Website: lowes
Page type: payment
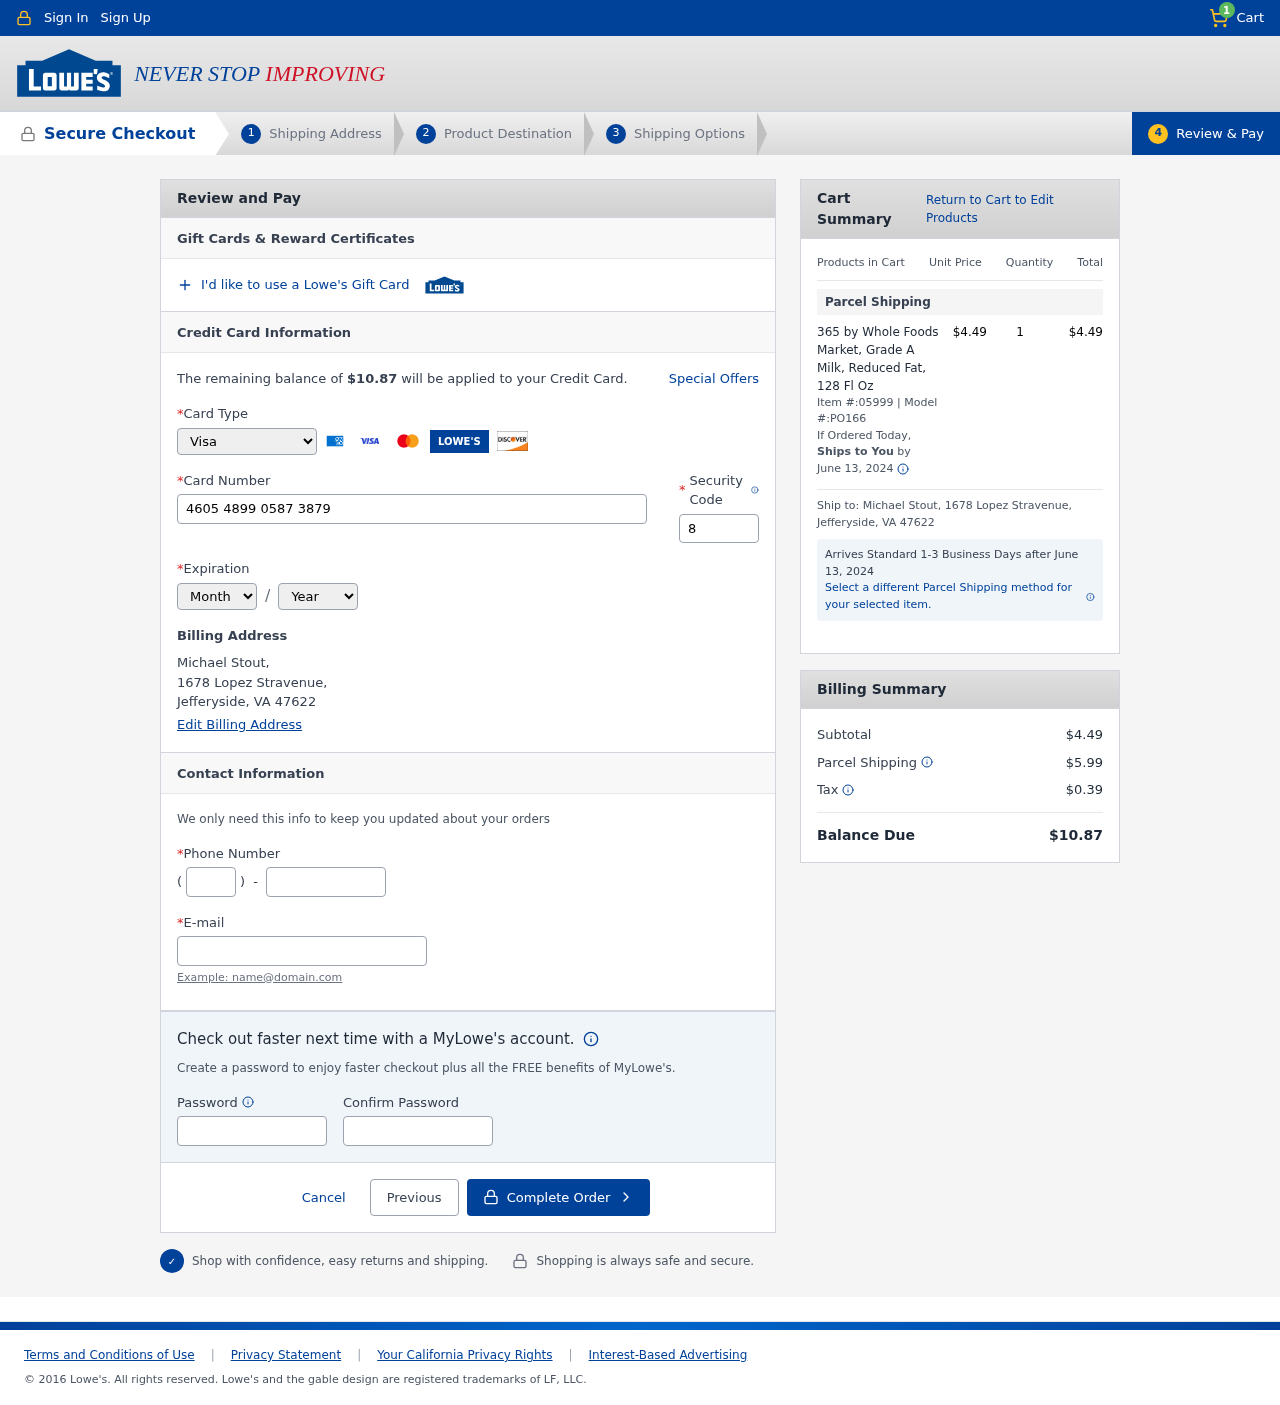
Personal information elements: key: PII_CARD_CVV
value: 803
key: PII_CARD_EXPIRY_MONTH
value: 09
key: PII_CARD_EXPIRY_YEAR
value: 29
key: PII_CARD_NUMBER
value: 4605 4899 0587 3879
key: PII_CARD_TYPE
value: Visa
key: PII_CITY_STATE_ZIP
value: Jefferyside, VA 47622
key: PII_EMAIL
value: mstout@yahoo.com
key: PII_FULLNAME
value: Michael Stout,
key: PII_PHONE
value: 2722696497
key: PII_PHONE_AREA
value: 272
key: PII_STREET
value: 1678 Lopez Stravenue,
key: PII_FULLNAME2
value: Michael Stout
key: PII_STREET2
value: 1678 Lopez Stravenue
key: PII_CITY_STATE_ZIP2
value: Jefferyside, VA 47622
Product elements: key: PRODUCT1_NAME
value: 365 by Whole Foods Market, Grade A Milk, Reduced Fat, 128 Fl Oz
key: PRODUCT1_PRICE
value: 4.49
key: PRODUCT1_QUANTITY
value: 1
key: PRODUCT1_ITEM
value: Item #:05999
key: PRODUCT1_MODEL
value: Model #:PO166
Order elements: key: ORDER_NUM_ITEMS
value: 1
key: ORDER_TOTAL
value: $10.87
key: ORDER_SHIPPING_DATE
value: June 13, 2024
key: ORDER_SUBTOTAL
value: $4.49
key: ORDER_SHIPPING_DATE2
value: June 13, 2024
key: ORDER_SHIPPING_COST
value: $5.99
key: ORDER_TAX
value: $0.39